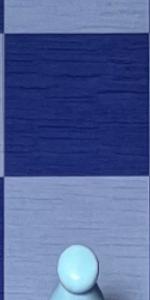
Label: Empty